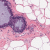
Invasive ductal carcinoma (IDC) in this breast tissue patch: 0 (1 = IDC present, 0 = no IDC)